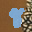
Label: 8